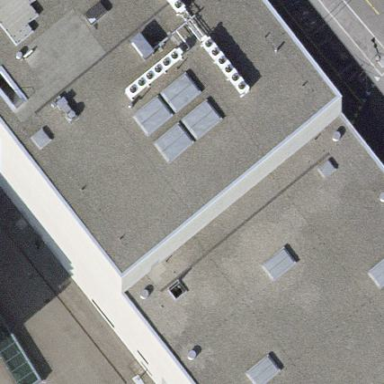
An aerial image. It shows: Gray building.